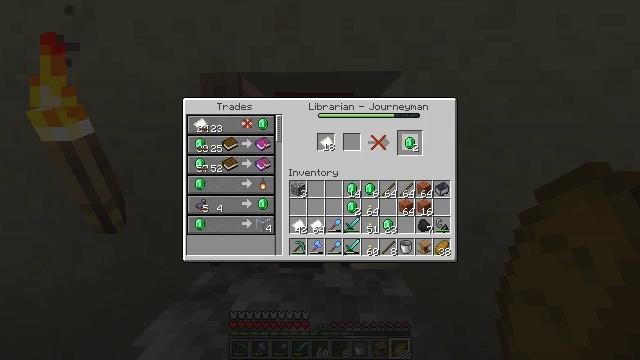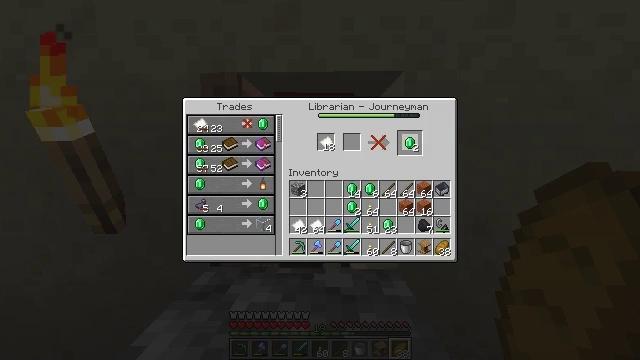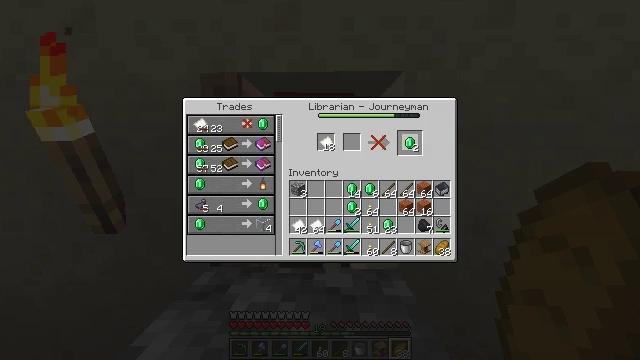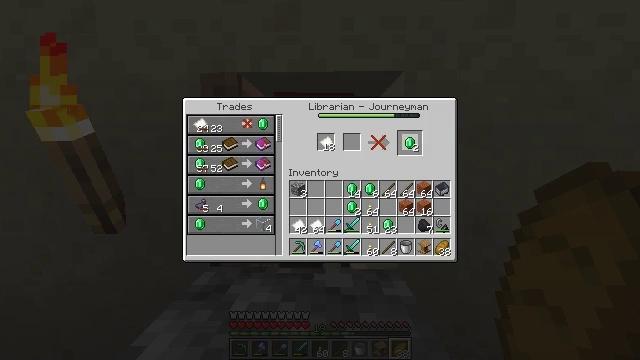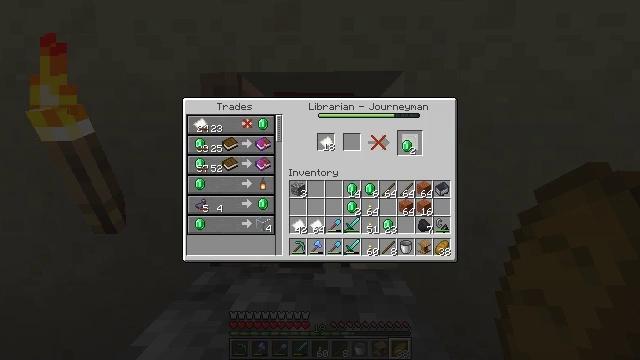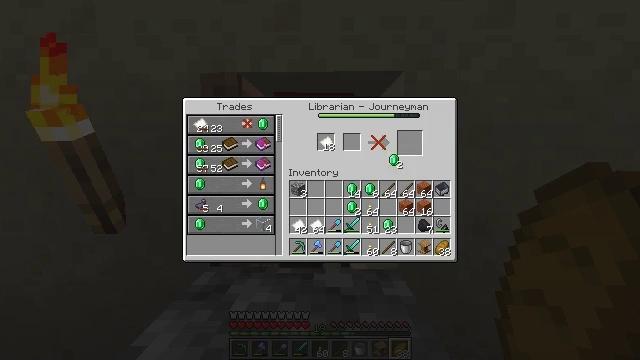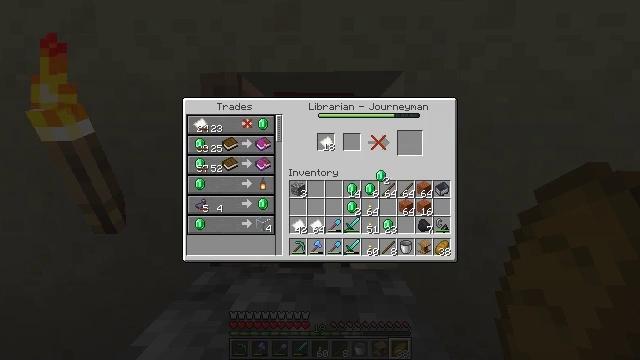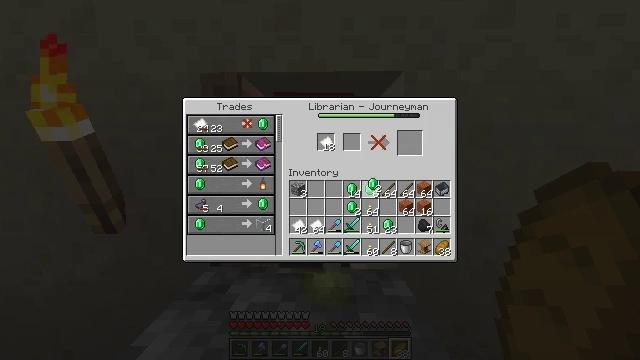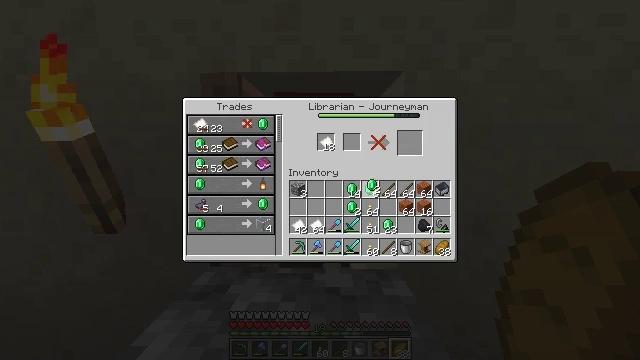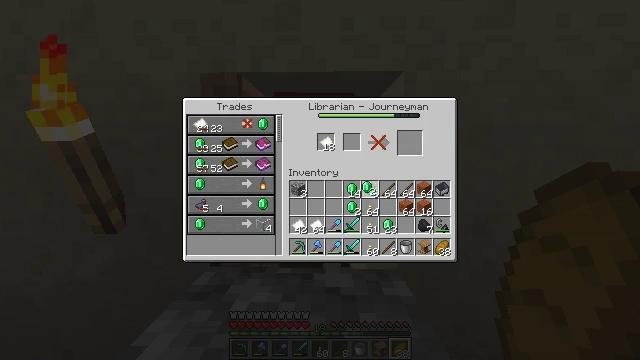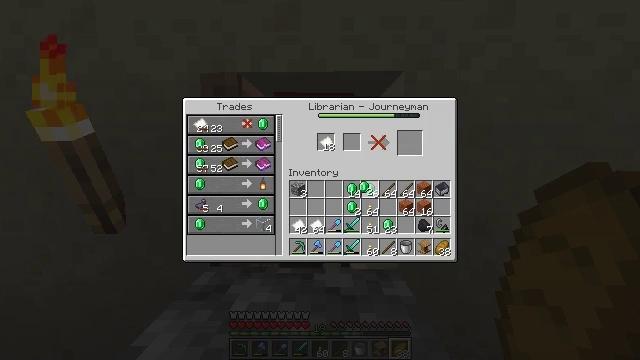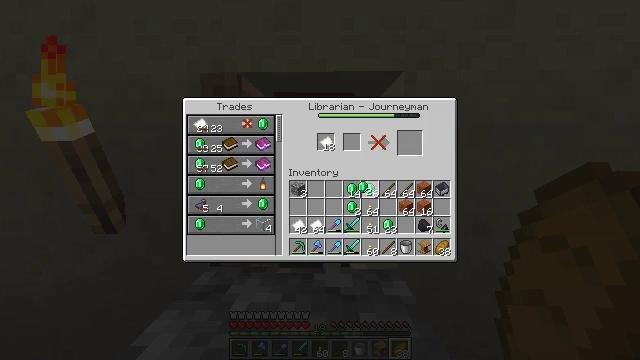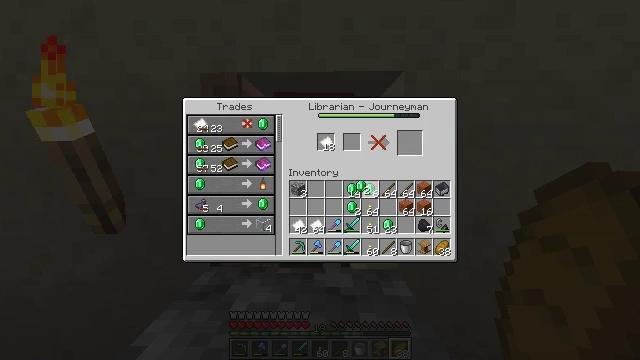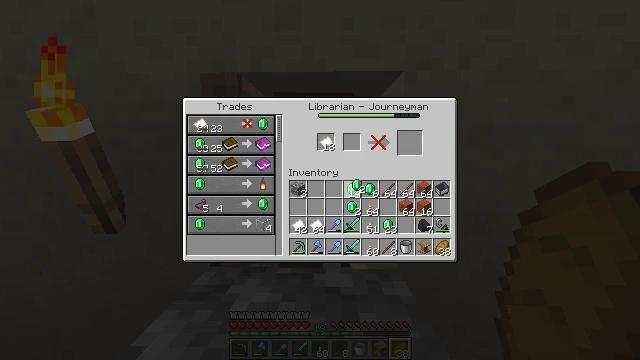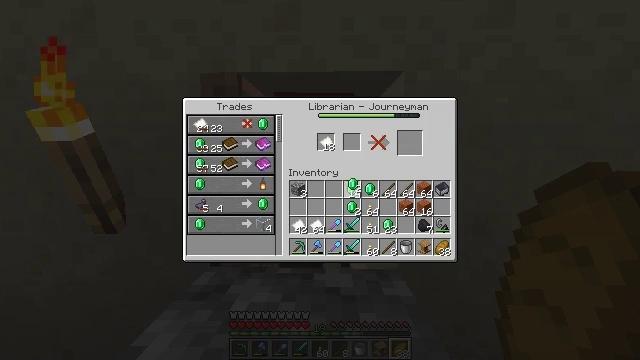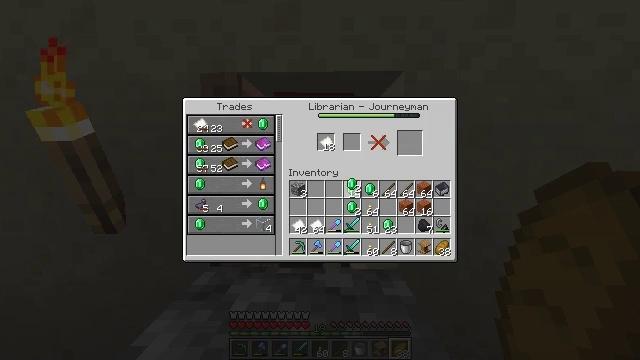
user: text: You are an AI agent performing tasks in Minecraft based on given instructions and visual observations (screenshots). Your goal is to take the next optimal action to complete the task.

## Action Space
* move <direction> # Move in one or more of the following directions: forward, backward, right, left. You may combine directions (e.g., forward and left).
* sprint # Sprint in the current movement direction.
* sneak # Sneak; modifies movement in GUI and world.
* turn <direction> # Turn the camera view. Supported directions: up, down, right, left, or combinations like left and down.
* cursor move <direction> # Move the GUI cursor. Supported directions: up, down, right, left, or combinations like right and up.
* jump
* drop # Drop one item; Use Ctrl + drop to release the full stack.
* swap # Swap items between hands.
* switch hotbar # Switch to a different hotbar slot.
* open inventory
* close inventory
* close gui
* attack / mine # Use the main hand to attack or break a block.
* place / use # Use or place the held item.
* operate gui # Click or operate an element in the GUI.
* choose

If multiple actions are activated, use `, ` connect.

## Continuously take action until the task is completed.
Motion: motion action
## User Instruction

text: Collect the potted cactus for your inventory.
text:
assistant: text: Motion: operate gui, open gui
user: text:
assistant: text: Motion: operate gui
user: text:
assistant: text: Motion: operate gui
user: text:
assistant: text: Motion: no_op
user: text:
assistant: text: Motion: cursor move left and down
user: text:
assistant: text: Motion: cursor move left and down
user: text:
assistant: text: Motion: cursor move left and down
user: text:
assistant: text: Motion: no_op
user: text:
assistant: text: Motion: no_op
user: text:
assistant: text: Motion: no_op
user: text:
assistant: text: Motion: no_op
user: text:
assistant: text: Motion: no_op
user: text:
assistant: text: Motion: no_op
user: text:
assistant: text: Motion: no_op
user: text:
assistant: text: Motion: no_op
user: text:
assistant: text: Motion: operate gui
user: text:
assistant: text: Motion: operate gui
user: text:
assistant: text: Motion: operate gui
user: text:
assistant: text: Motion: no_op
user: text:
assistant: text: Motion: no_op
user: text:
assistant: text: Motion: no_op
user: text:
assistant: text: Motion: cursor move left
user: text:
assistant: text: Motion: cursor move left
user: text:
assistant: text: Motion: cursor move left and up
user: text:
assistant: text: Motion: cursor move left and up
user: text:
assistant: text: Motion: cursor move left and up
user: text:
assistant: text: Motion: no_op
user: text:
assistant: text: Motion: no_op
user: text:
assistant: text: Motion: no_op
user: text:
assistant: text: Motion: no_op